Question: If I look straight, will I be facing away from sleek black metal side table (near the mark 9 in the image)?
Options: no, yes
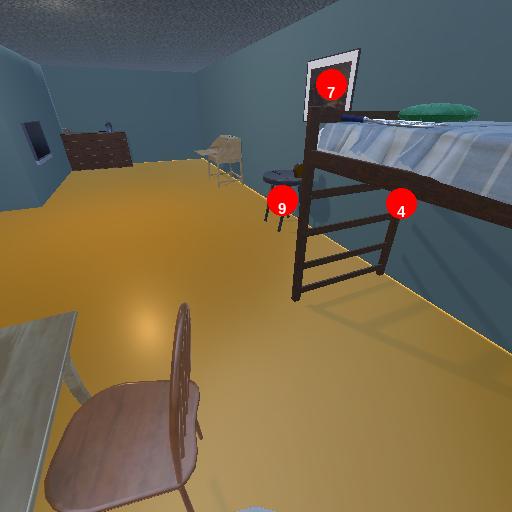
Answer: no